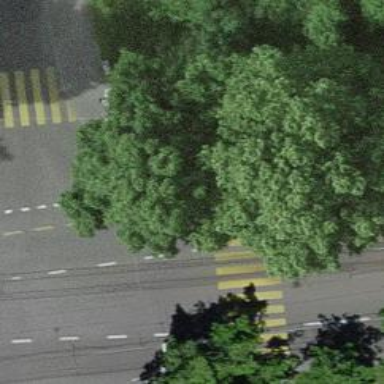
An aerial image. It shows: Kerb barrier.